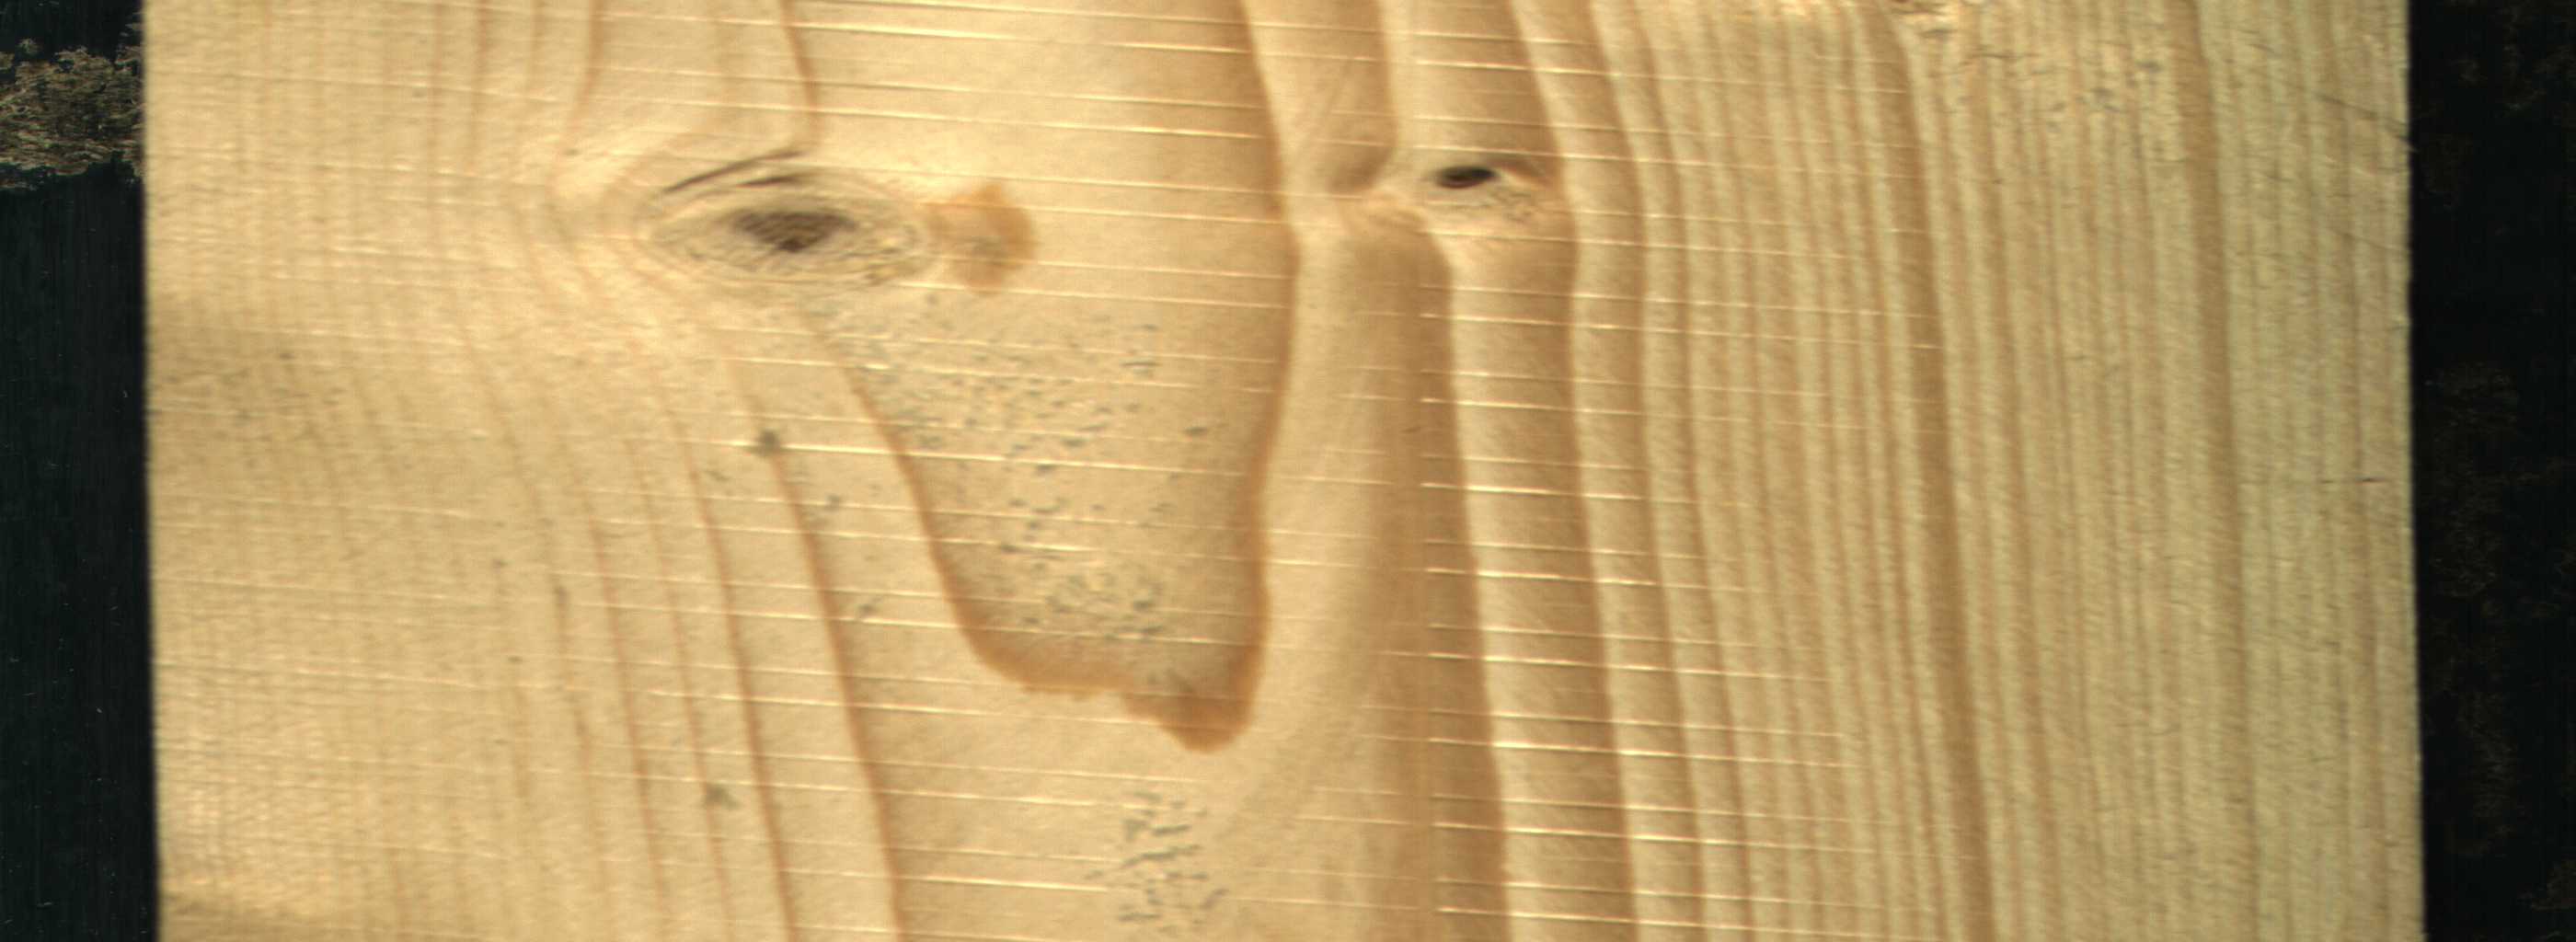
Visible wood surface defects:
Dead_Knot
Live_Knot